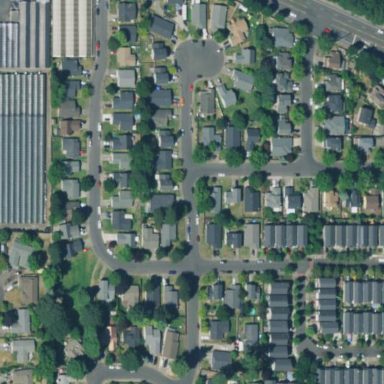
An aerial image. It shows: Residential area consisting of single-family homes.